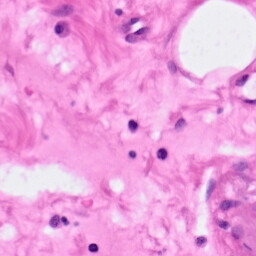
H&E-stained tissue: Pancreatic